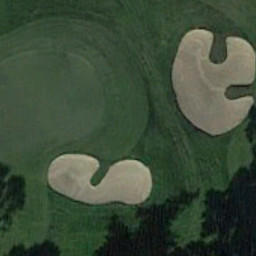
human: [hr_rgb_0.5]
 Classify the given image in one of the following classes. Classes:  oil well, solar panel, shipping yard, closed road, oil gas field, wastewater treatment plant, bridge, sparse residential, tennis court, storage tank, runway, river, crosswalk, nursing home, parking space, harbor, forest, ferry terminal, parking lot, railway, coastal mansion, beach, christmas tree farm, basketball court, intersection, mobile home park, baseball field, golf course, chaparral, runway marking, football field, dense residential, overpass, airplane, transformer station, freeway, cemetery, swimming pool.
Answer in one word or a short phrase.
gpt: golf course